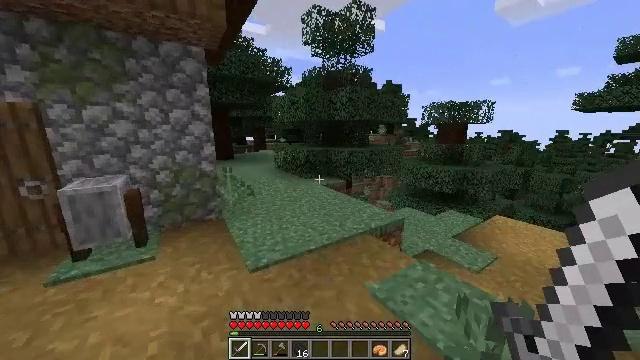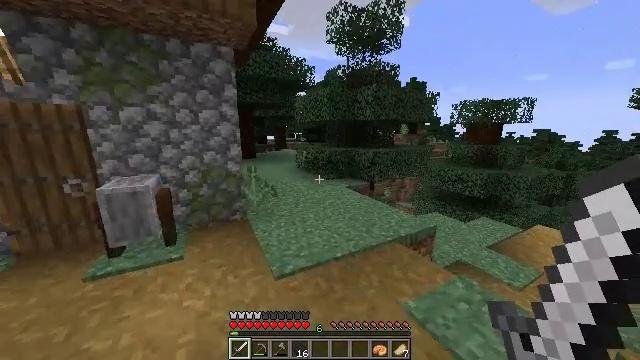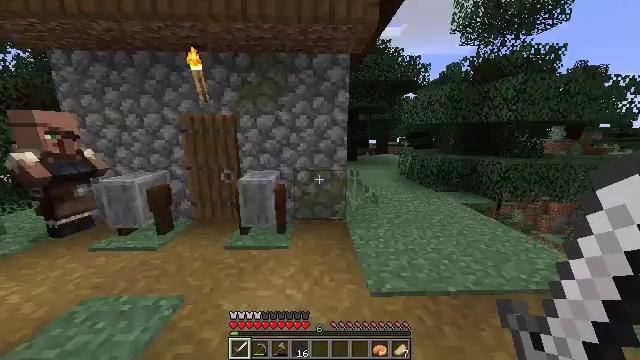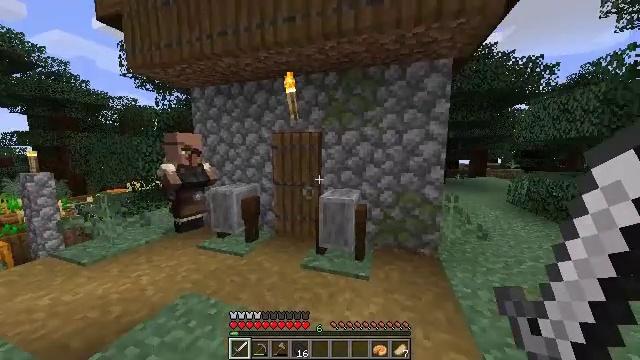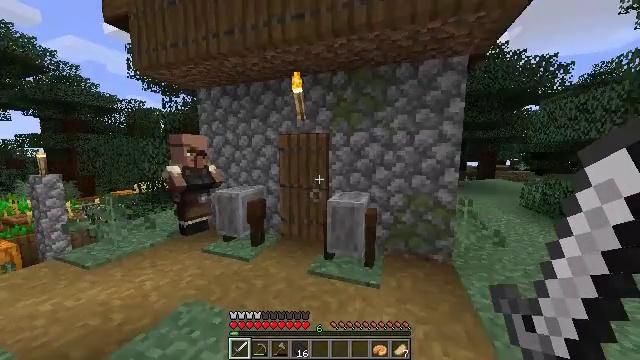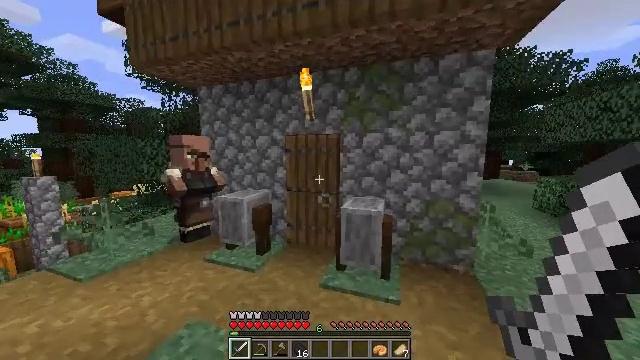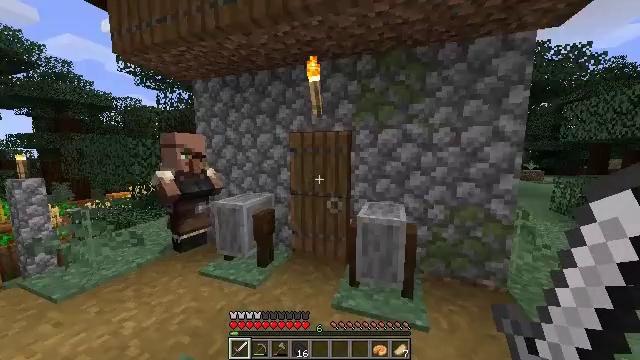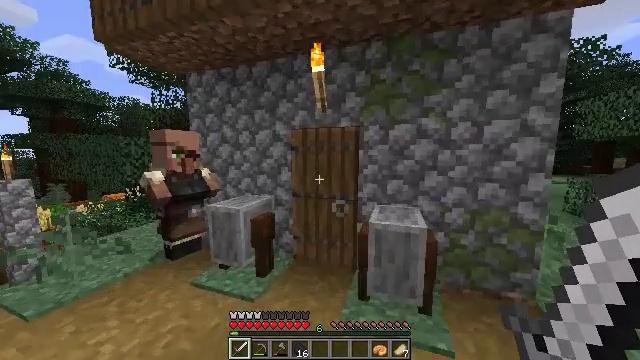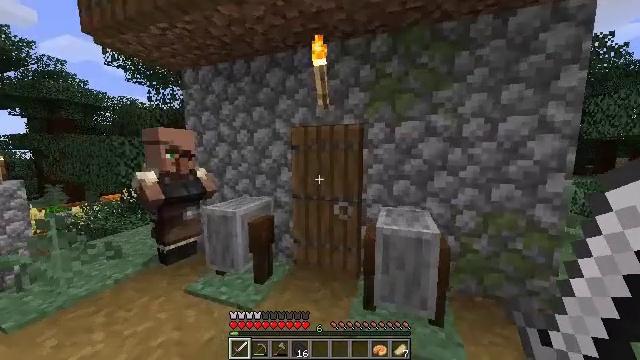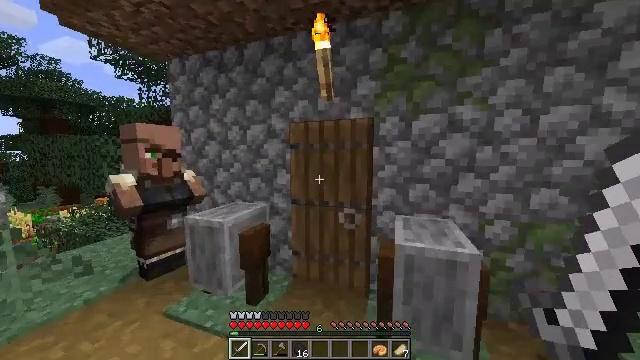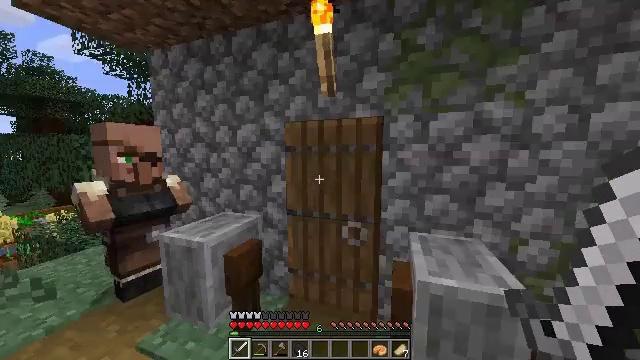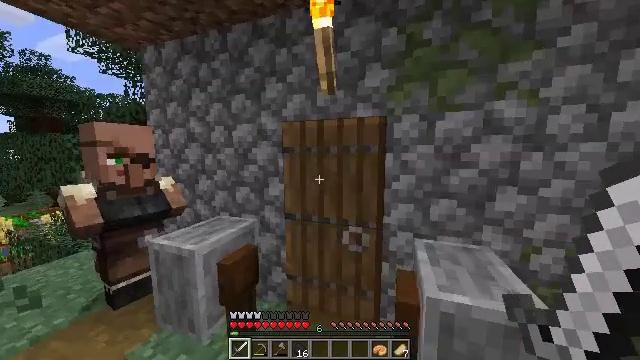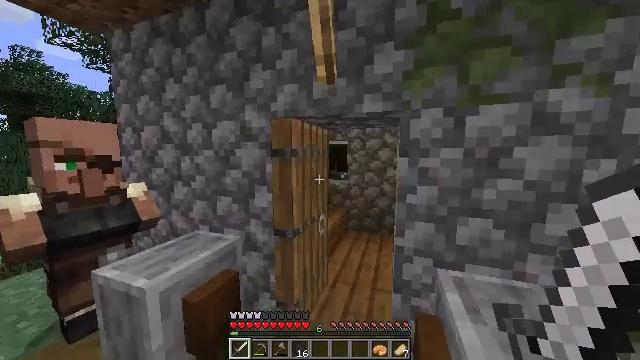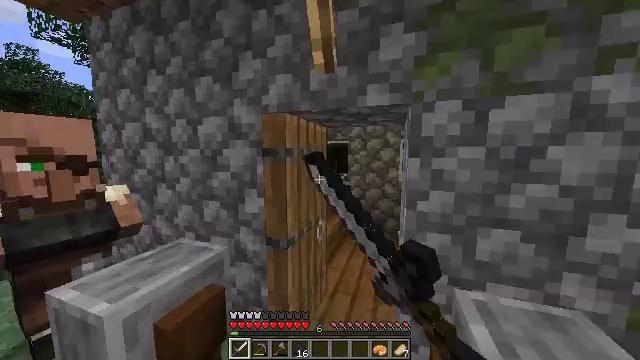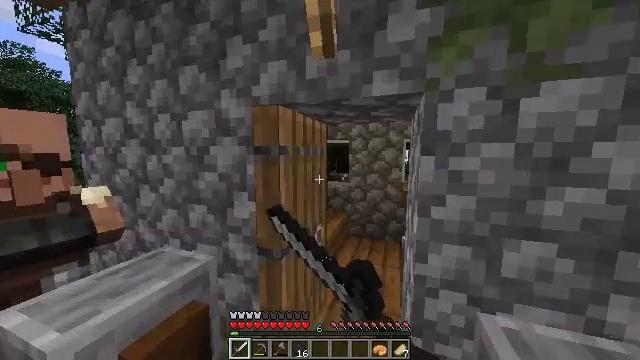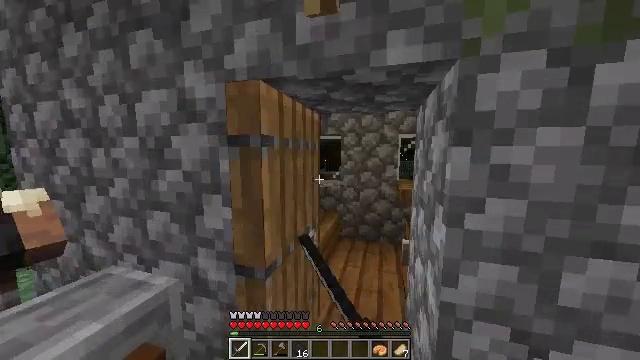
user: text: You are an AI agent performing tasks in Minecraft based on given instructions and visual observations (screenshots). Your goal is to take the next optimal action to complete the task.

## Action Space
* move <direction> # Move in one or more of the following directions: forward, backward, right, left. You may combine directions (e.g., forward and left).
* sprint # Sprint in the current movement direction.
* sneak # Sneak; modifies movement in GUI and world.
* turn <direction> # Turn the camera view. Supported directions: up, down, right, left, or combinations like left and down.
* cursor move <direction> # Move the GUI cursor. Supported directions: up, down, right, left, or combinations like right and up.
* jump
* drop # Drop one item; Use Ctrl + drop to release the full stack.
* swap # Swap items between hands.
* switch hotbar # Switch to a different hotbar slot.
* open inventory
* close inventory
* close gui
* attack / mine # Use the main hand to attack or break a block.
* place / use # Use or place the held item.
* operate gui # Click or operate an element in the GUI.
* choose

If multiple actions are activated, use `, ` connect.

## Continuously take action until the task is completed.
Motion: motion action
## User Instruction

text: Gather spruce leaves to collect foliage.
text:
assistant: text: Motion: move forward and move left, sprint, turn left
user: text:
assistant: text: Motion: move forward and move left, sprint, turn left
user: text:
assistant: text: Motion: move forward and move left, turn left and up
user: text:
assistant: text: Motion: move forward and move left, turn left
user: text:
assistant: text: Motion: move forward
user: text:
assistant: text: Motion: move forward
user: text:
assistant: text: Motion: move forward
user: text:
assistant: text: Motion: move forward
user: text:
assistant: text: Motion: move forward
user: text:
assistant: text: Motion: move forward
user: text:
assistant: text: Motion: move forward
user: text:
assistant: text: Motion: move forward, use / place
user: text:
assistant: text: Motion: move forward, use / place
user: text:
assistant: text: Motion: move forward, use / place
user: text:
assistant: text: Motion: move forward, turn right, use / place
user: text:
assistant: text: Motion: move forward, turn right and down
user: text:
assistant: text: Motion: move forward, turn right and down
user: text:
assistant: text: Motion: move forward
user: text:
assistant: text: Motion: move forward
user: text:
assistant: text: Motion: move forward, turn down
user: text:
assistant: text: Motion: move forward, turn down
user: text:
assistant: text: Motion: move forward, turn down
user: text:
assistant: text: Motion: move forward, turn down
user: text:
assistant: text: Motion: move forward, turn down
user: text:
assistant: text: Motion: move forward, turn right and down
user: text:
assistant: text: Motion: move forward, turn right and down
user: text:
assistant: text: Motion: turn right and down
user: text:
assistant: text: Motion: turn right and down
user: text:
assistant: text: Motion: turn right and down
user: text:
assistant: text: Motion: use / place